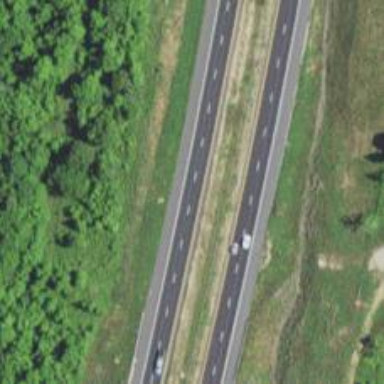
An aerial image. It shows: Asphalt motorway.